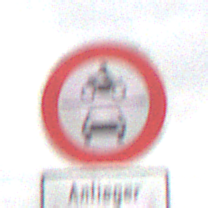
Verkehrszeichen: VerbotKraftfahrzeuge
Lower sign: PersonengruppenFrei2
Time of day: MorningAfternoon
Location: Outdoor (Nature)
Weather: Overcast
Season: NotSpecified
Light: Natural